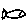
Label: fish